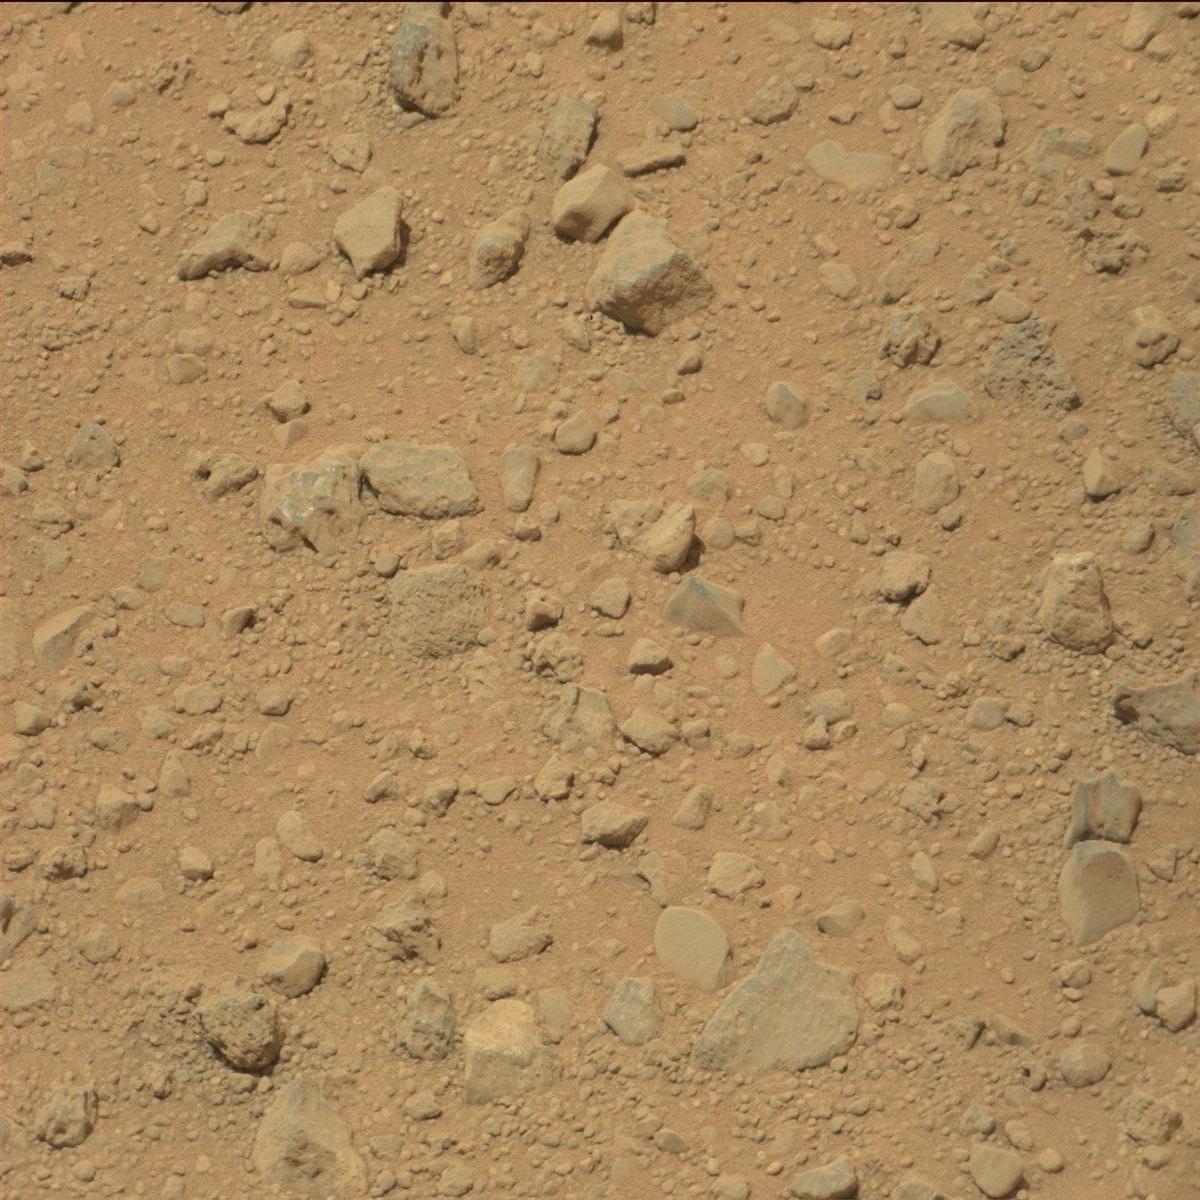
Terrain classes present: Bedrock, Rock, Sand / Soil